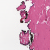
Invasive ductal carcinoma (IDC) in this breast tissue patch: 0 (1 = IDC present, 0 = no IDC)